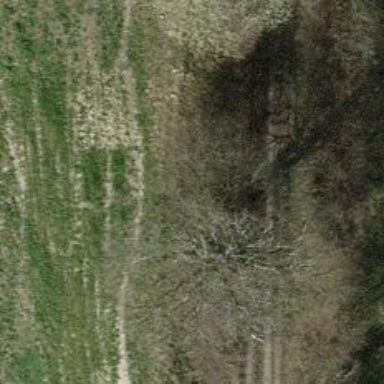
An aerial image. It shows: Single tag "natural: tree."